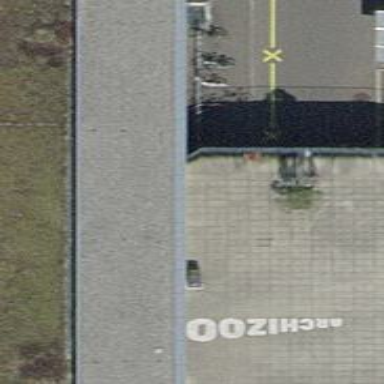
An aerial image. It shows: Set of concrete steps.